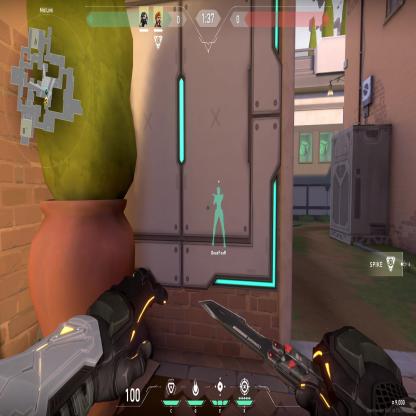
Label: teammate